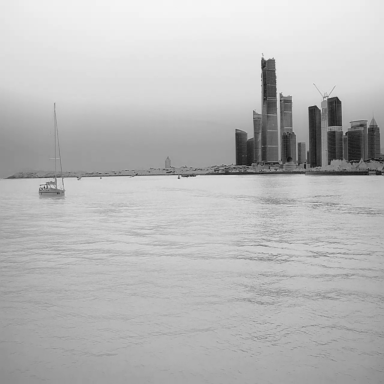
There is a container_ship in the infrared image.